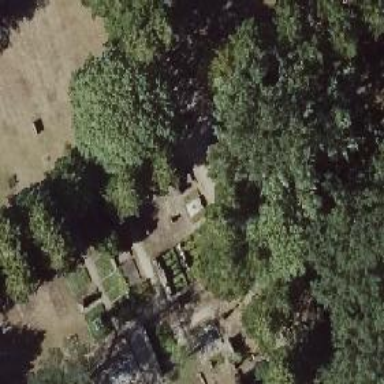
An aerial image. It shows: Historic tomb in the cemetery.